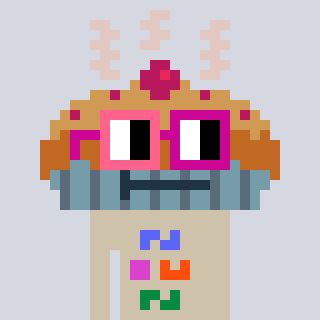
a pixel art character with square pink and red glasses, a pie-shaped head and a bege-colored body on a cool background